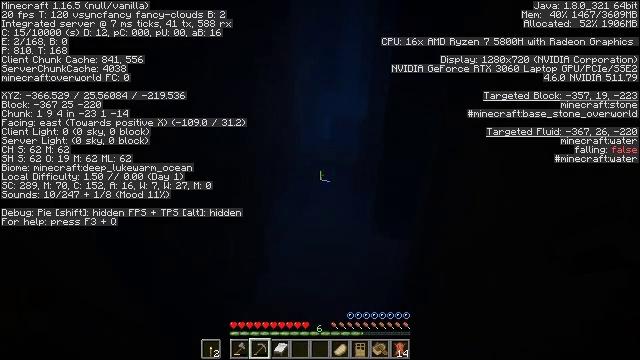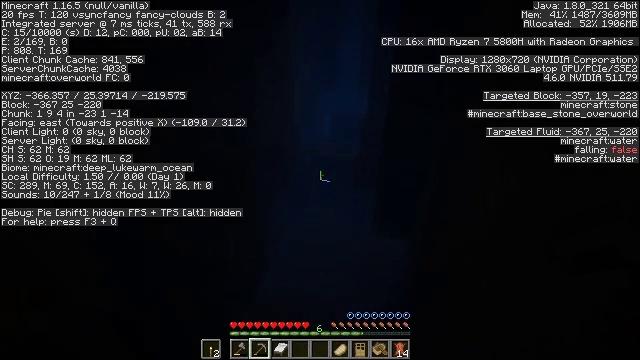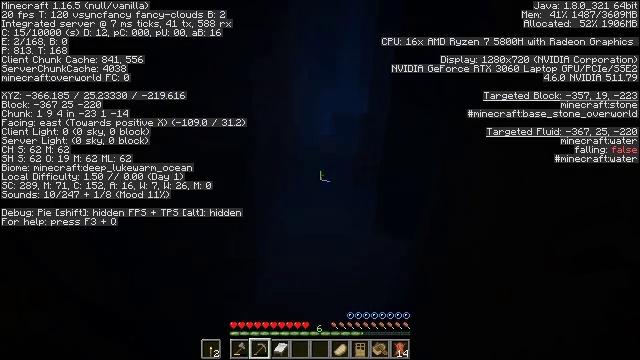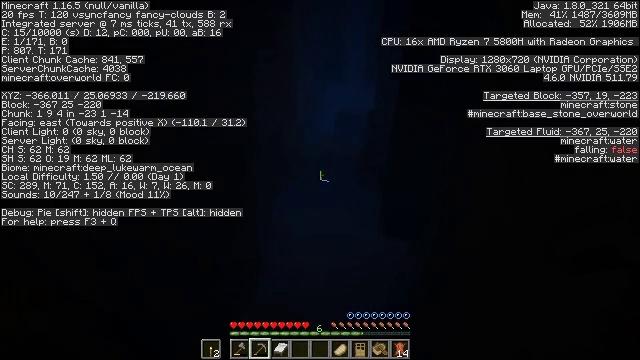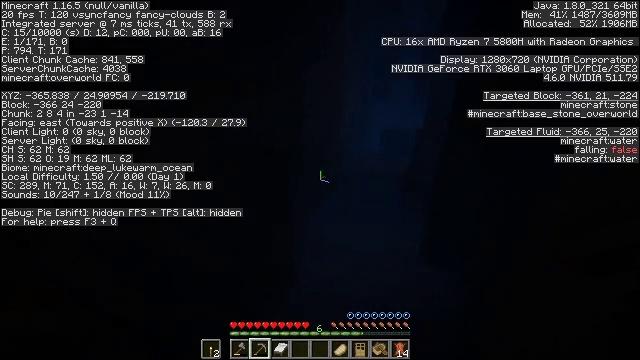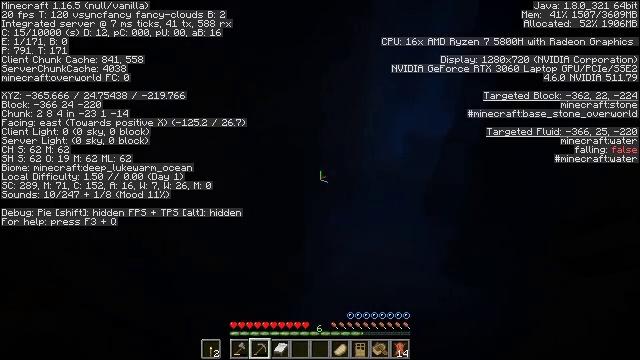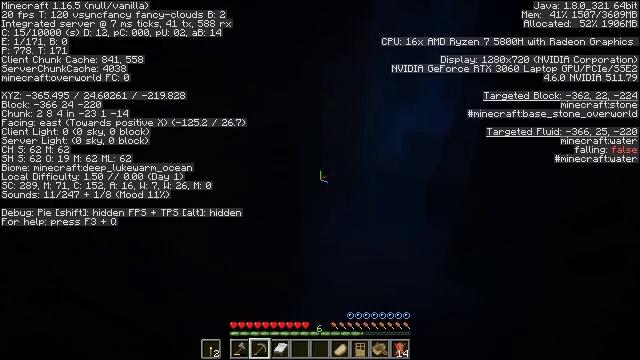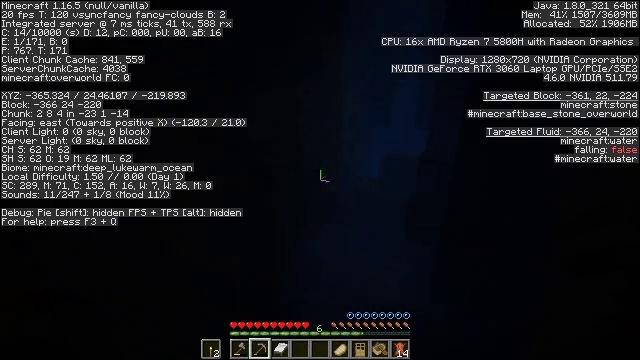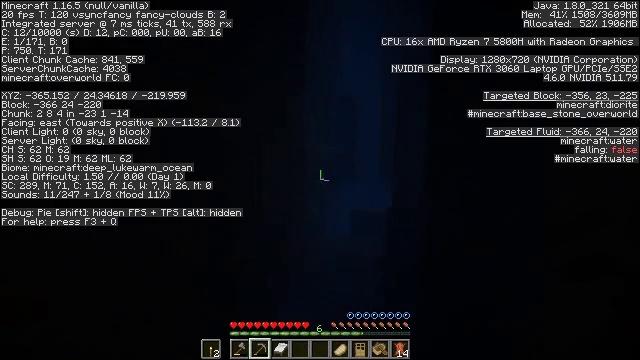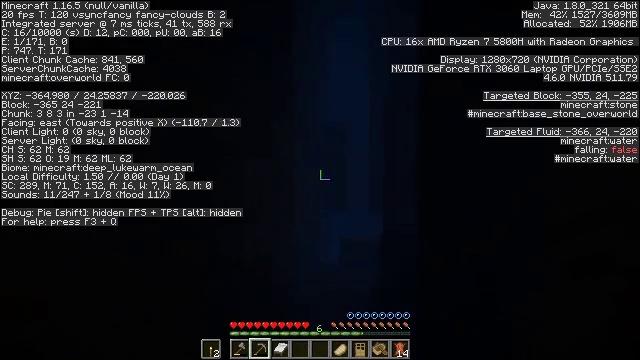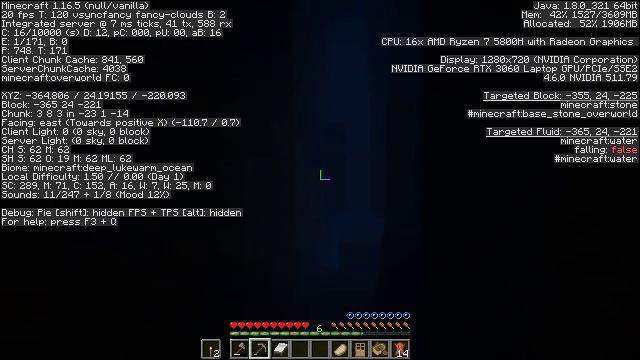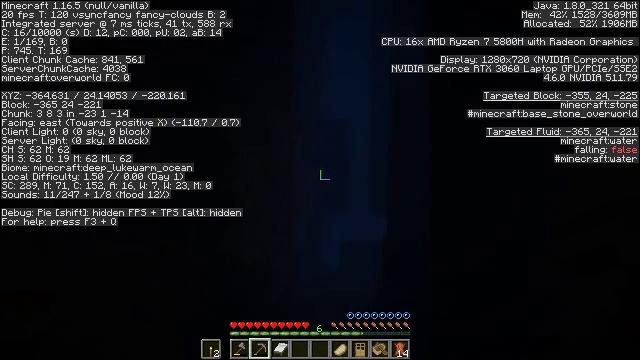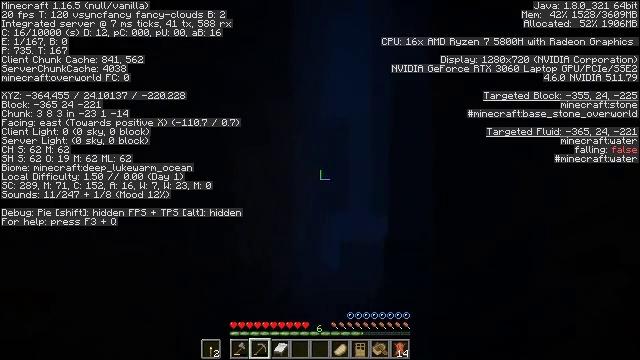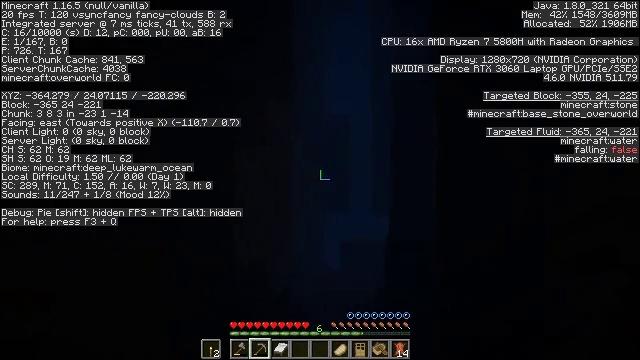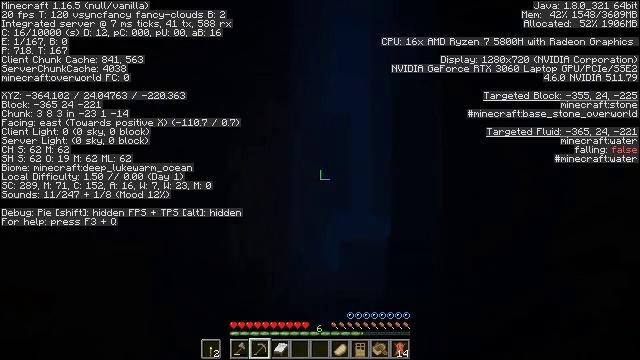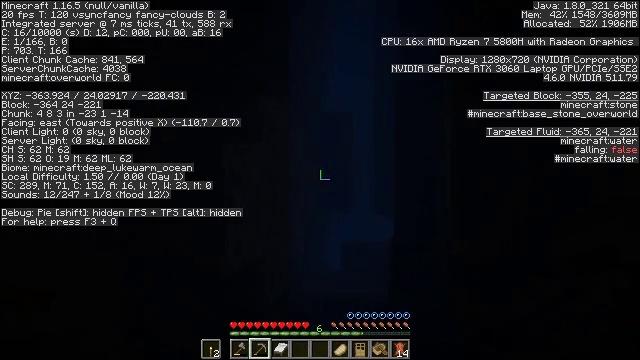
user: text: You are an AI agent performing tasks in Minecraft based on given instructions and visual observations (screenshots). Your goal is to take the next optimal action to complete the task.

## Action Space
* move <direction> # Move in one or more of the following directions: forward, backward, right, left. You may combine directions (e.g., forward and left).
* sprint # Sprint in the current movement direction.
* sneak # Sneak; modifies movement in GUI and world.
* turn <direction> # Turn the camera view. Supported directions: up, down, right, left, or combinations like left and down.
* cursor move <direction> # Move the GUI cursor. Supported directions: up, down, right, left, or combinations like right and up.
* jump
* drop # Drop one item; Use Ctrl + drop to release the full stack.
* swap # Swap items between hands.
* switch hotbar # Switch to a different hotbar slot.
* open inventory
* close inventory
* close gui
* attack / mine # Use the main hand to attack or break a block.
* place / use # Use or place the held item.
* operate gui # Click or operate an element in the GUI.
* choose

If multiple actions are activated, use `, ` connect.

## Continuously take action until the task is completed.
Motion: motion action
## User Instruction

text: Break the oak door to remove it.
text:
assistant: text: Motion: move forward, sprint
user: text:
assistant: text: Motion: move forward, sprint
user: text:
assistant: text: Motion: move forward, sprint, turn left
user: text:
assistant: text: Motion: move forward, sprint, turn left and up
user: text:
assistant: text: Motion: move forward, sprint, turn left and up
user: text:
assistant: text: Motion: move forward, sprint
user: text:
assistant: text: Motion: move forward, sprint, turn right and up
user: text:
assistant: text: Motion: move forward, sprint, turn right and up
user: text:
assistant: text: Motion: move forward, sprint, turn right and up
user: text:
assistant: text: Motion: move forward, sprint
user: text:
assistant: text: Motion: move forward, sprint
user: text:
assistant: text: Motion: move forward, sprint
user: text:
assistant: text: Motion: move forward, sprint
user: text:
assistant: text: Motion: move forward, sprint
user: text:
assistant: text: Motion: move forward, sprint
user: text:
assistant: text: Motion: move forward, sprint
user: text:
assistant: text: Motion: move forward, sprint, turn up
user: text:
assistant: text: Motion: move forward, sprint, turn up
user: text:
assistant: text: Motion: move forward, sprint
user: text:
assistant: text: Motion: move forward, sprint
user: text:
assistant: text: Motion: move forward, sprint
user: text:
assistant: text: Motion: move forward, sprint
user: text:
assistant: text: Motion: move forward, sprint
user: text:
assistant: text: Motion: move forward, sprint, turn right and down
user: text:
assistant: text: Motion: move forward, sprint, turn right and down
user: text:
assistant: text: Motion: move forward, sprint, turn right and down
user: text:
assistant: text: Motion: move forward, sprint, turn right and down
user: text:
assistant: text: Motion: move forward, sprint, turn right and down
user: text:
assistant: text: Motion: move forward, sprint
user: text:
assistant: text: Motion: move forward, sprint